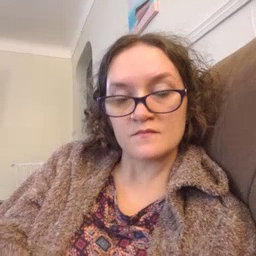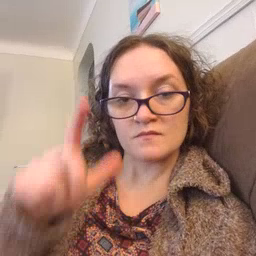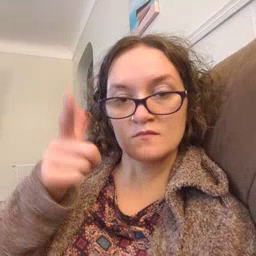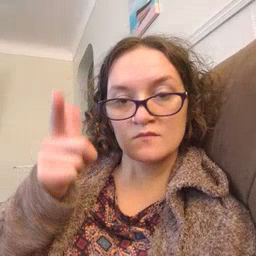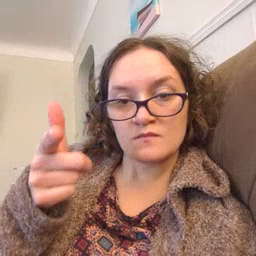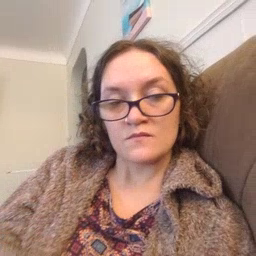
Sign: later